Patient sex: M
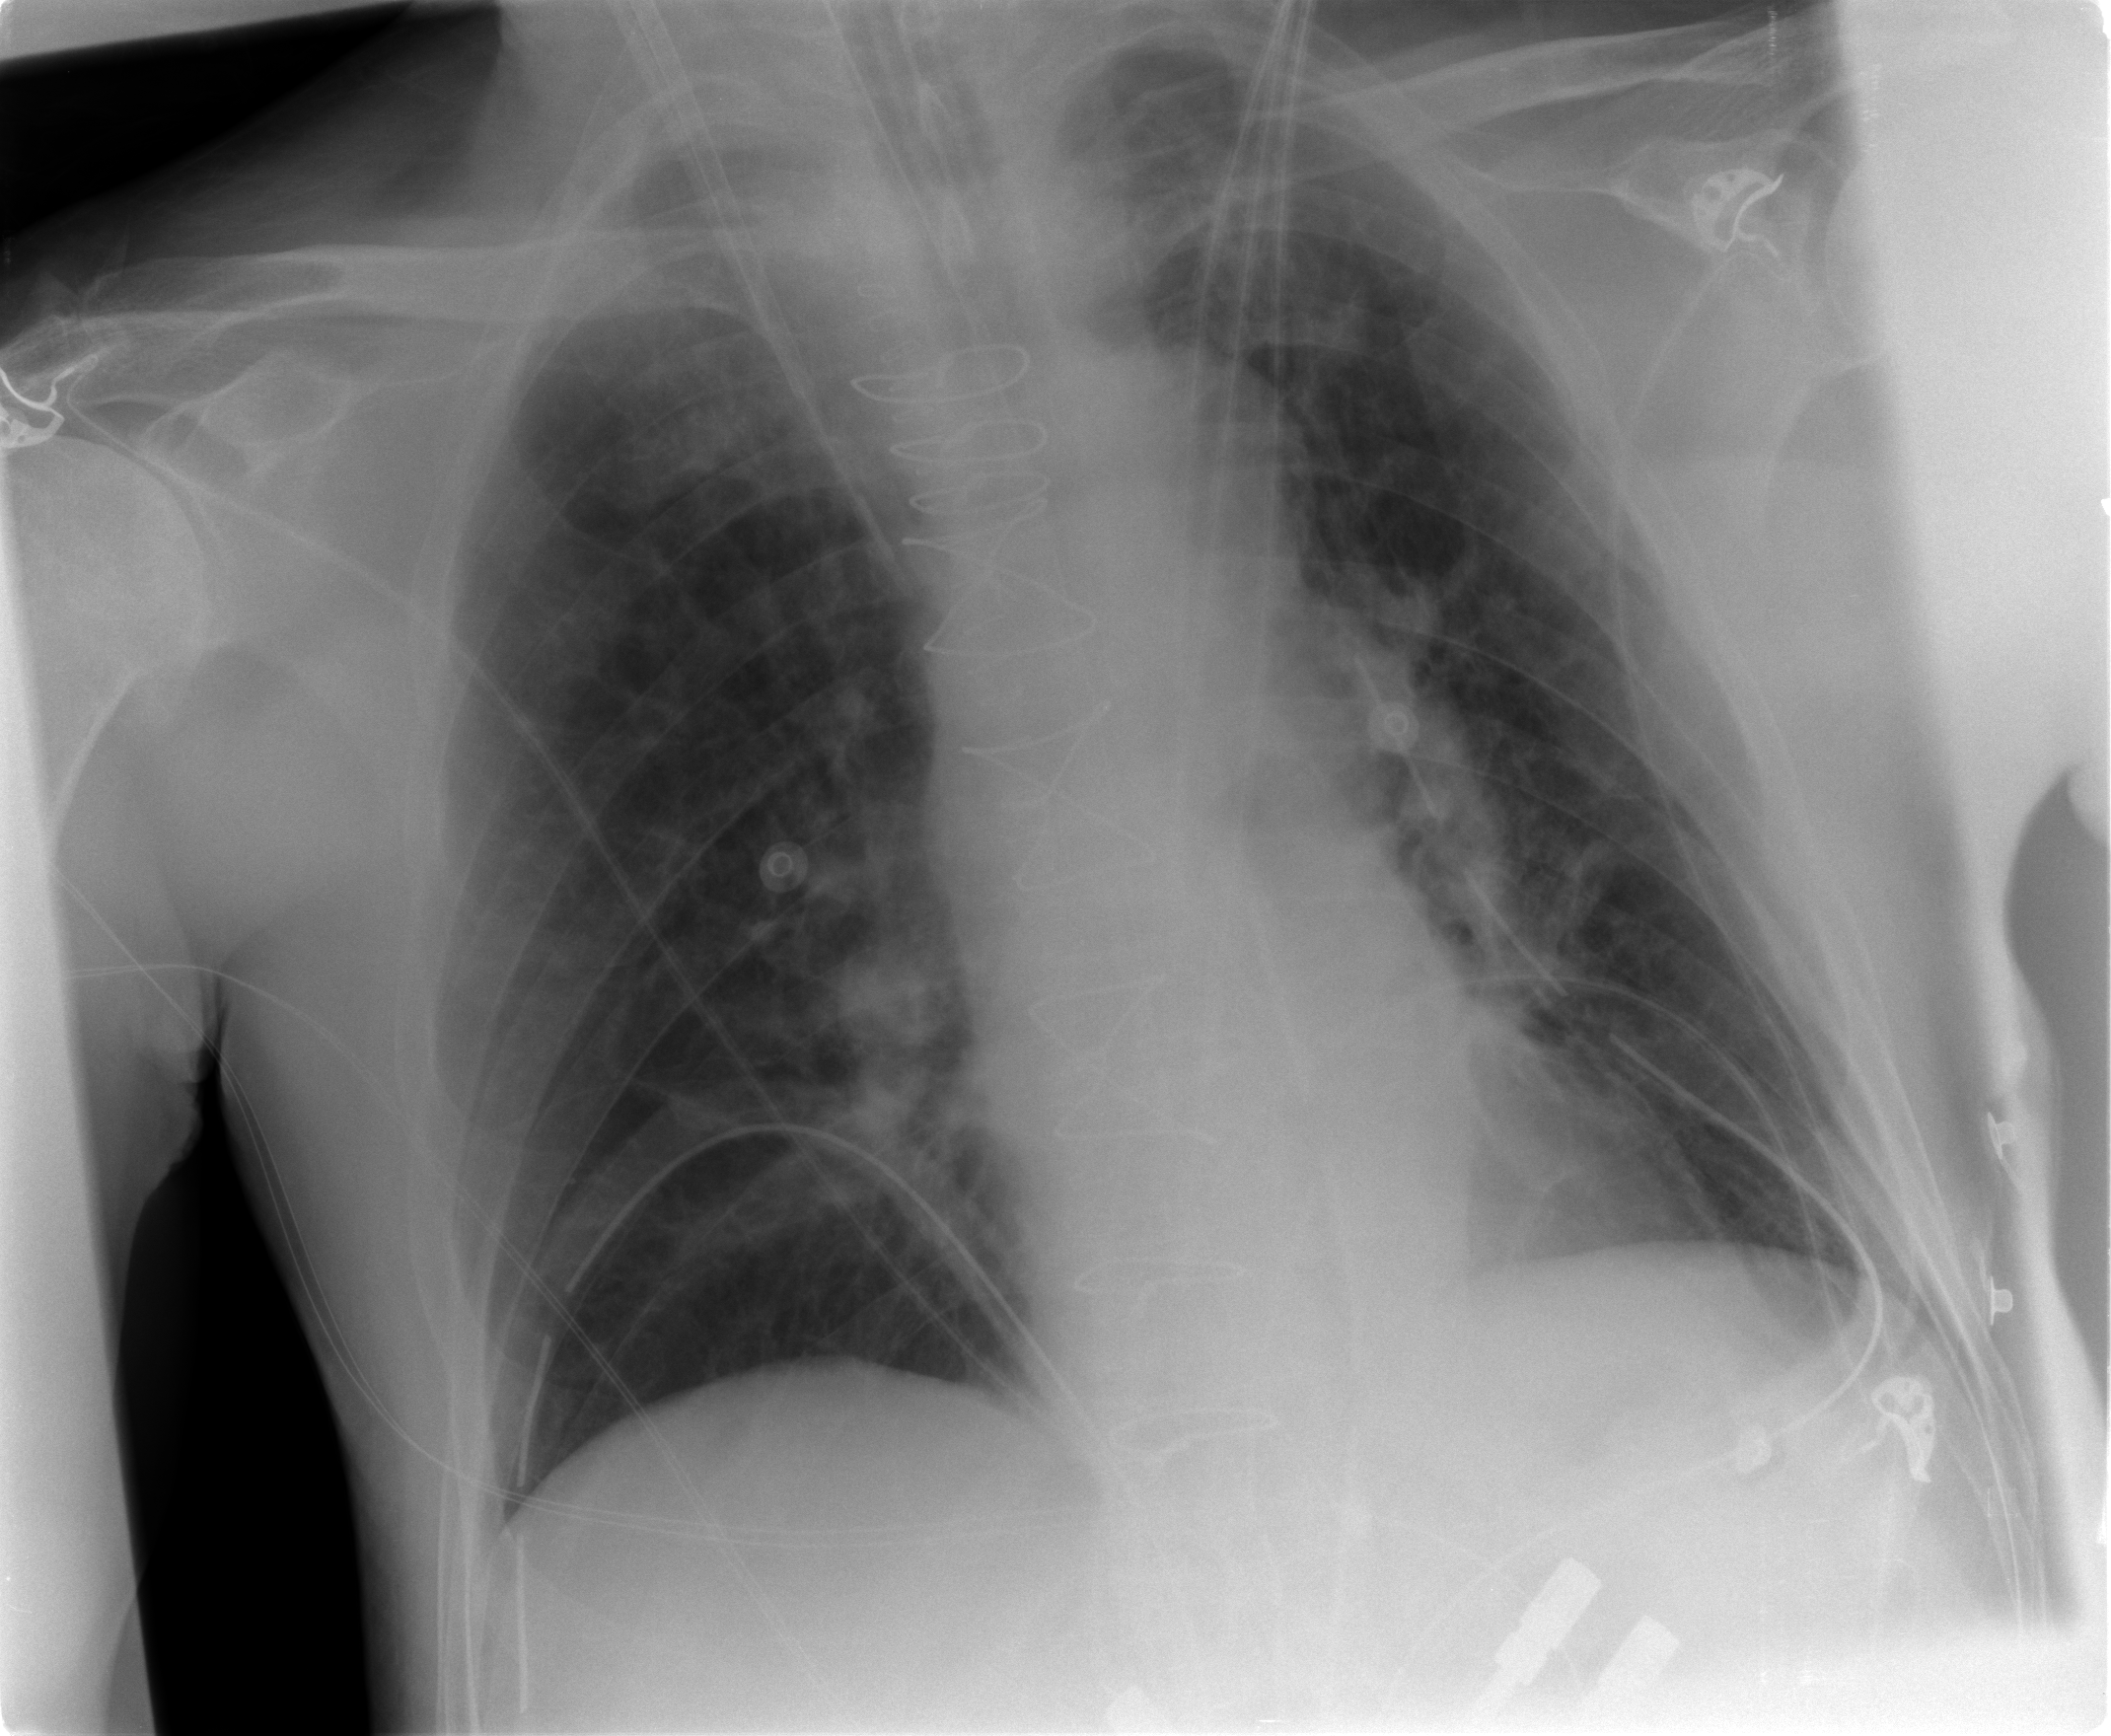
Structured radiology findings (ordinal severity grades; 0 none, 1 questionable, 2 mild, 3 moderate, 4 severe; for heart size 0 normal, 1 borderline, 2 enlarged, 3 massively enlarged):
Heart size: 0
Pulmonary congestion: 2
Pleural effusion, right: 0
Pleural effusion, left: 0
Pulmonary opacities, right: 0
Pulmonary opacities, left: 0
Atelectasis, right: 0
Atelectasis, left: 0